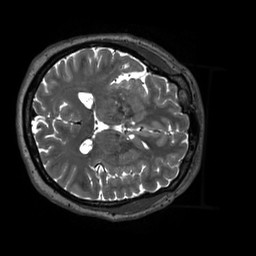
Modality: T2w
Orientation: axial
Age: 56
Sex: male
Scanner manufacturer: siemens
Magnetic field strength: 3 T
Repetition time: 3.2 s
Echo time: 0.412 s